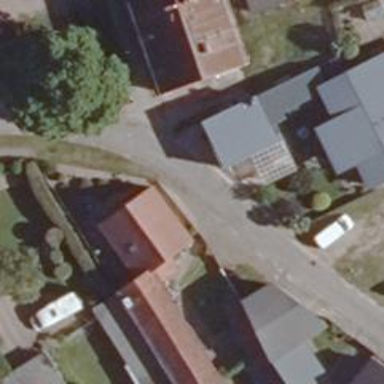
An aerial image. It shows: Smoothly paved residential road.